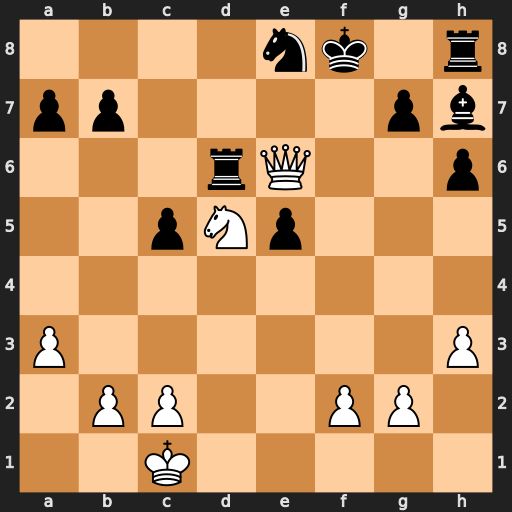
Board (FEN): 4nk1r/pp4pb/3rQ2p/2pNp3/8/P6P/1PP2PP1/2K5
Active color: w
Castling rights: -
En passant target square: -
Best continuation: Qe7+ Kg8 Qxe8#